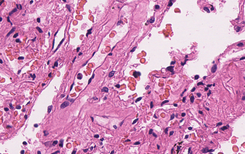
Tumor epithelial tissue: no
Tumor-associated stroma tissue: no
Normal tissue: yes